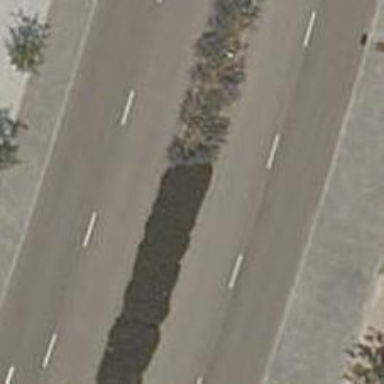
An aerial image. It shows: Hedge acting as barrier.